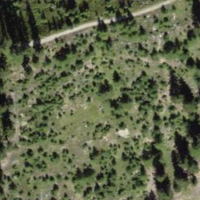
EUNIS habitat code: 43
Species observed at this site:
Clinopodium vulgare